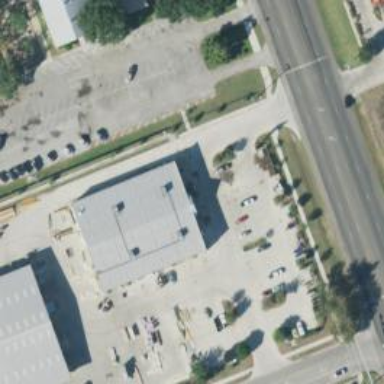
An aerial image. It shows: Commercial building housing hardware shop.